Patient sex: M
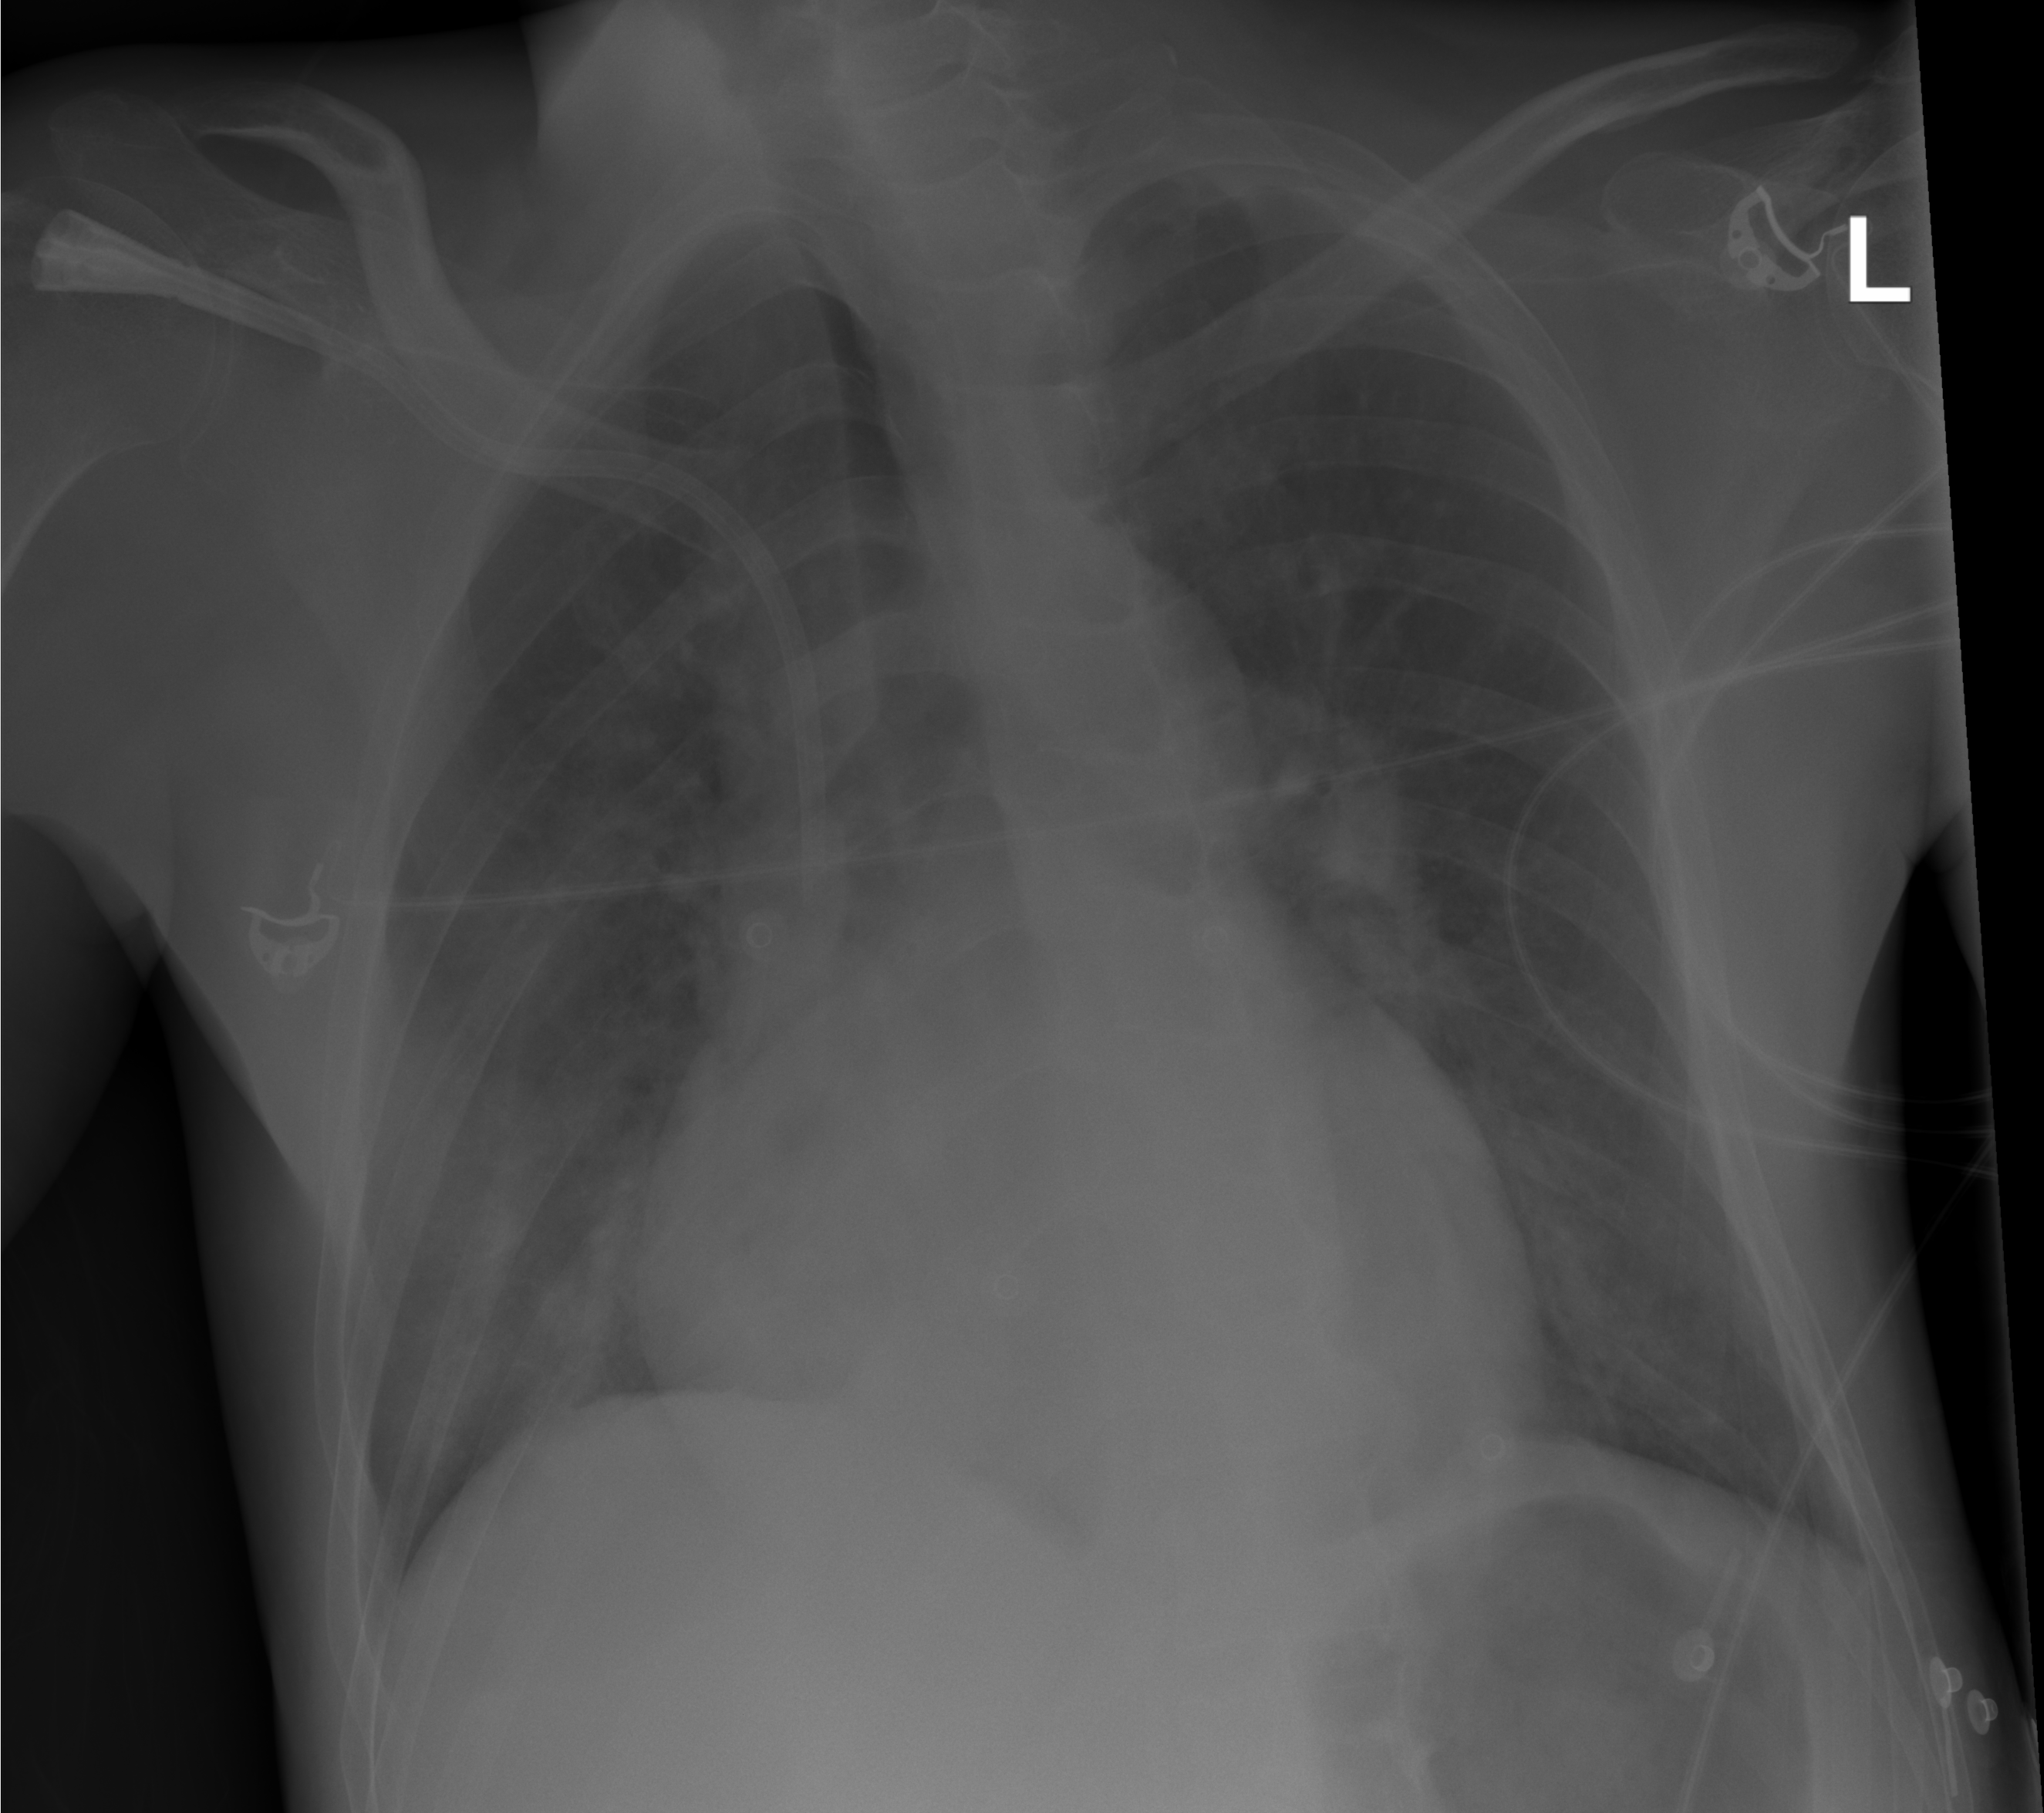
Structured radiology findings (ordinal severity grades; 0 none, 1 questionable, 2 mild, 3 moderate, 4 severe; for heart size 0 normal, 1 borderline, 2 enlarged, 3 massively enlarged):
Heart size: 0
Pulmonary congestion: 0
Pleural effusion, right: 0
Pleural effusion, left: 0
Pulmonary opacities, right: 2
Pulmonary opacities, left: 1
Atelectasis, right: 2
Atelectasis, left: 1